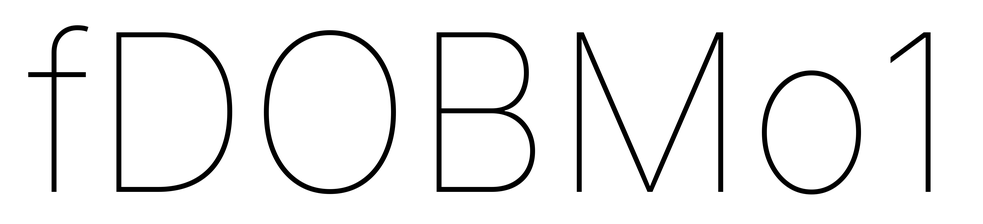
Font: Inter_Thin